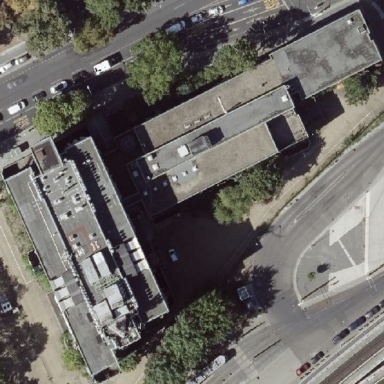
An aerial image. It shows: Flat-roofed green office building.